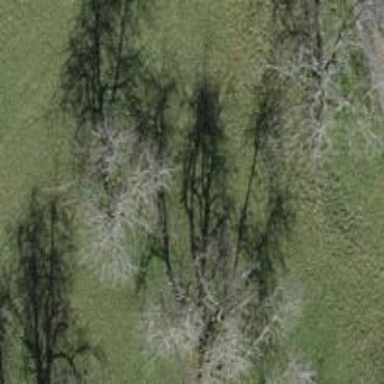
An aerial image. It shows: Single tag "natural: tree."